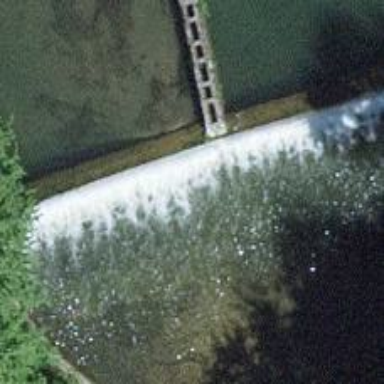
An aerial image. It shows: Weir in waterway.